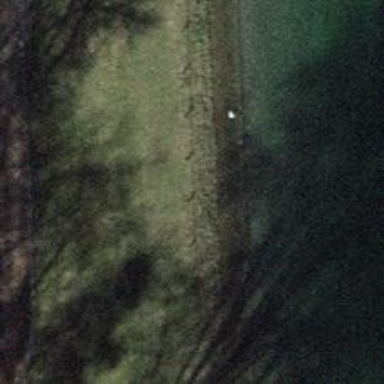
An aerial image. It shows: Path covered in grass.